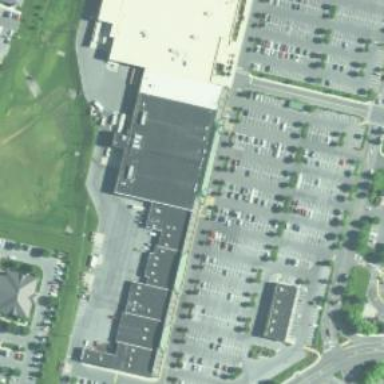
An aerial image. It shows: Supermarket.